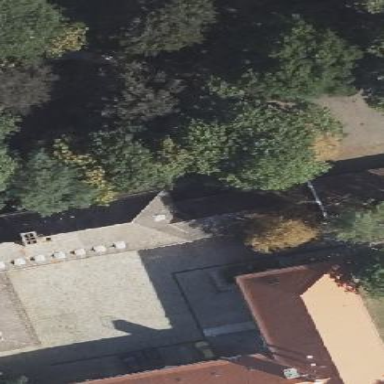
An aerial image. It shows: Service building.